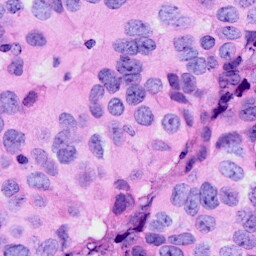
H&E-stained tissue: Breast